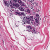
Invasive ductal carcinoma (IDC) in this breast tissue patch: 0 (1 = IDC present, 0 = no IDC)